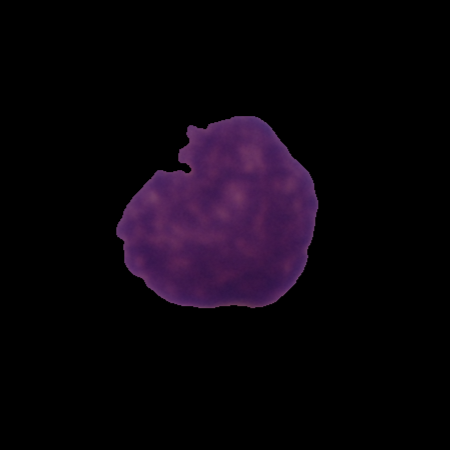
Label: healthy